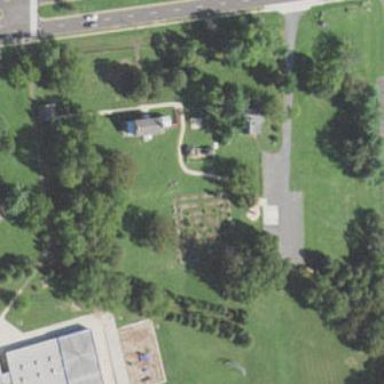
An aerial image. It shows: Park with lush green grass and historic plantation.